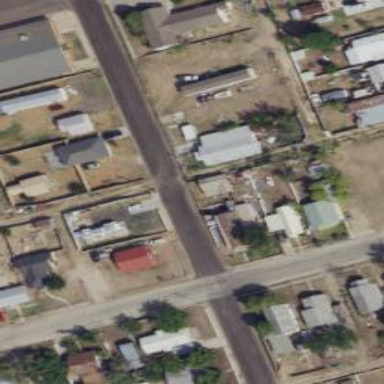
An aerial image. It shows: Alleyway designated as service road.